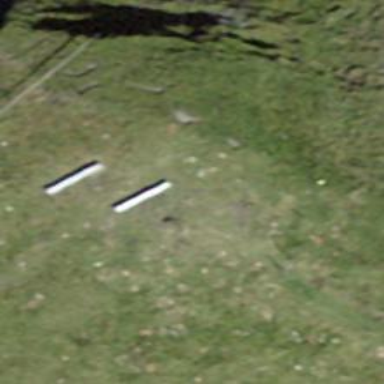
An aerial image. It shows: Bench for seating.